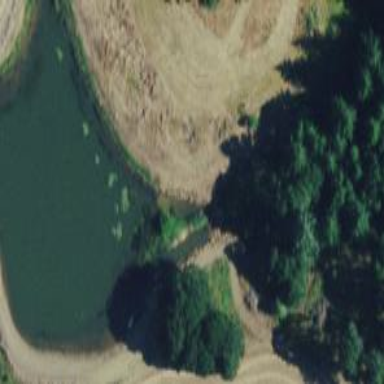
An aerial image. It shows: Pond with natural water.